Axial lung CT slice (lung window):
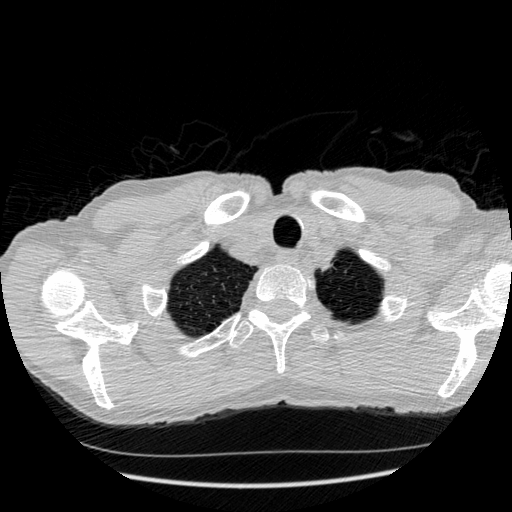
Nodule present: no